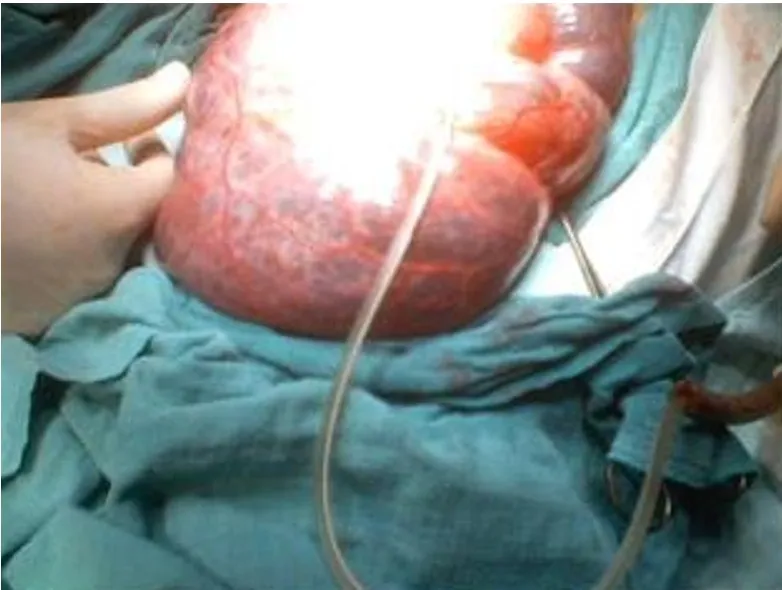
A giant mesenteric tumor was discovered using laparotomy, it contained 5 liters of clear fluid which was emptied.
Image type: medical_photograph (other_medical_photograph)